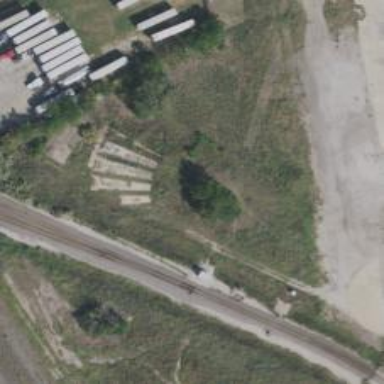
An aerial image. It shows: Abandoned railway.